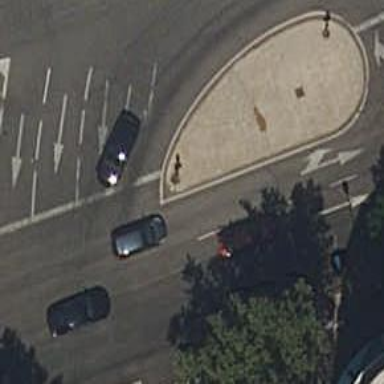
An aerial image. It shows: Traffic calming island.